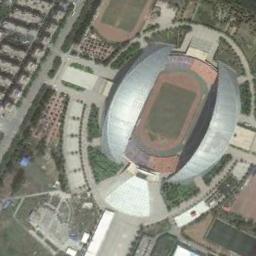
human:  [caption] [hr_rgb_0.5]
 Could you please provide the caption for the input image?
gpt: This stadium has a row of silver signs on each side .

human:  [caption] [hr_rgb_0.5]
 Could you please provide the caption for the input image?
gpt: The stadium is on the grass next to some trees .

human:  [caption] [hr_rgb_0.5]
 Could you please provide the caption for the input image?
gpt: The circular stadium is surrounded by lawns and some low vegetation .

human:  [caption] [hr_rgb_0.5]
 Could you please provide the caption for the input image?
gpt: There are running tracks inside the stadium .

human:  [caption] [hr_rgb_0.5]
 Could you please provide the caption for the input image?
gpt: There are some green lawns beside the stadium .